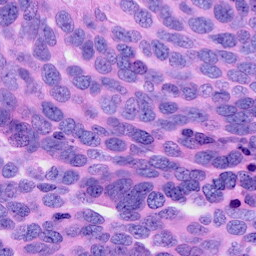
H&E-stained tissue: Ovarian